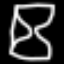
Label: hourglass